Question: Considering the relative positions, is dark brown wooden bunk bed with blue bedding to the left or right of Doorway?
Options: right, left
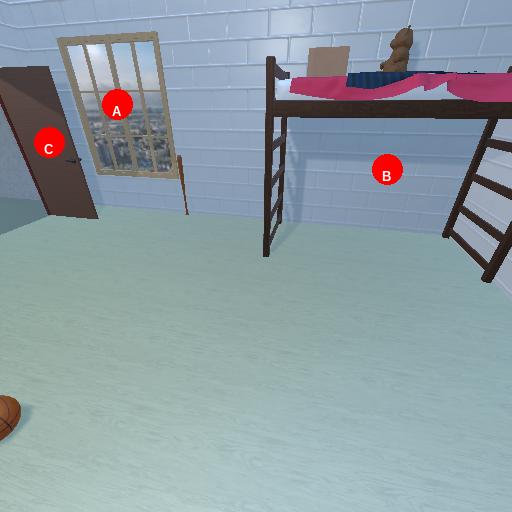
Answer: right